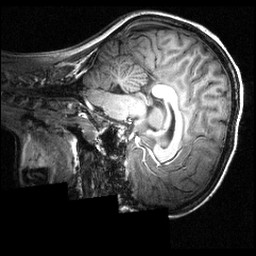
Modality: T1w
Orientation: sagittal
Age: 12
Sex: male
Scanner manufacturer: siemens
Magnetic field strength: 3.951 T
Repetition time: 1.5 s
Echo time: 0.00335 s